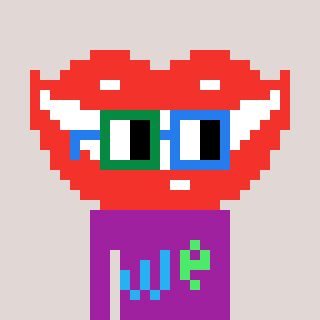
a pixel art character with square green and blue glasses, a smile-shaped head and a magenta-colored body on a warm background